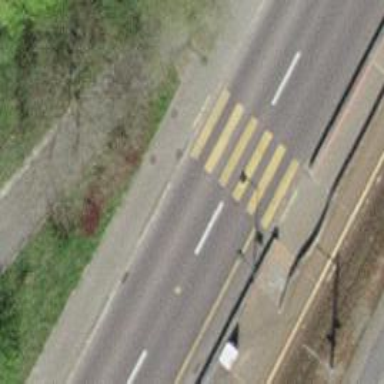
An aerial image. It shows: Uncontrolled road crossing.